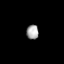
Tissue: lung
Cell type: Epithelial cells
Senescence score: 0.2333
Nuclear area (px): 172
Mean DAPI intensity: 165.634